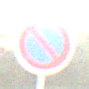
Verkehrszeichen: EingeschraenktesHalteverbot
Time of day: SunriseSunset
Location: Outdoor (Nature)
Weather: PartlyCloudy
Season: NotSpecified
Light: Natural